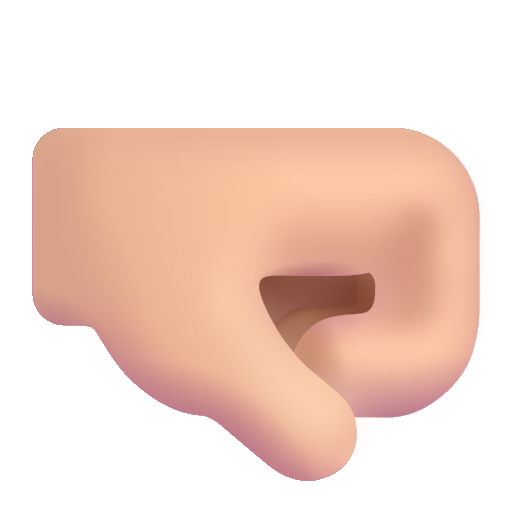
right facing fist color  light